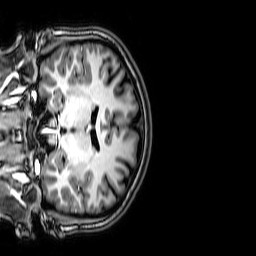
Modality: T1w
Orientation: coronal
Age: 23
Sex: female